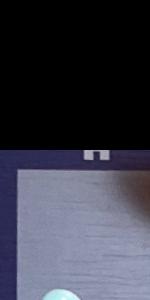
Label: Empty